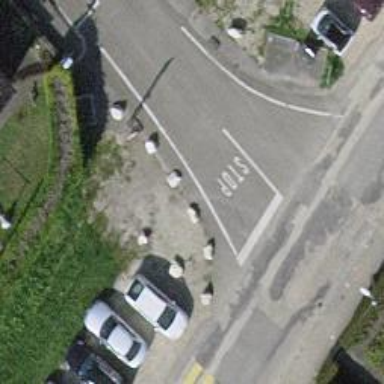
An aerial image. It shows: Block barrier.